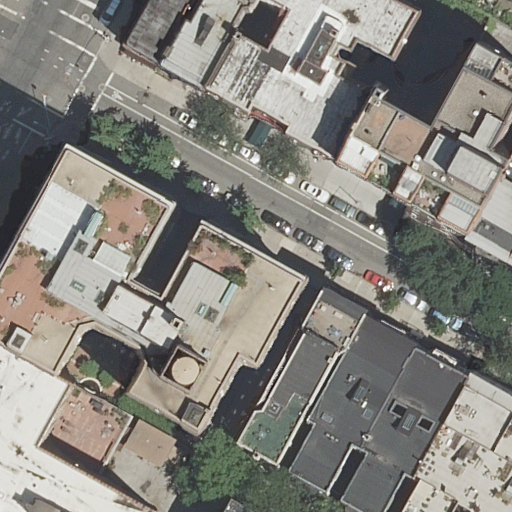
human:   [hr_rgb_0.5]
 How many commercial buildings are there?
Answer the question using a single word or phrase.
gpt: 0

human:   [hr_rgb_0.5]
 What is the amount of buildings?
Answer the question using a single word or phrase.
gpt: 13

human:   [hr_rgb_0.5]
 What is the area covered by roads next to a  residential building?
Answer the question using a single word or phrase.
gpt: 0m2

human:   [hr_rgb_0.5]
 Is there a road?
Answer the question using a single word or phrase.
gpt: yes

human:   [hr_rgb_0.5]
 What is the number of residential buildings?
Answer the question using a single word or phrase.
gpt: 13

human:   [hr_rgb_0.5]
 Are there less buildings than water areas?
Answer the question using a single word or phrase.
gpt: no

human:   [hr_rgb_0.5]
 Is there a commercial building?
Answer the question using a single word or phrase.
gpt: no

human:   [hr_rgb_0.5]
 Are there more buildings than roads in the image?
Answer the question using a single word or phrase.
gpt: yes

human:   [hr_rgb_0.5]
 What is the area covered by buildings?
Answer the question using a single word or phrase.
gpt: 4854m2

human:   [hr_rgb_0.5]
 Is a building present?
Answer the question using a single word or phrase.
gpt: yes

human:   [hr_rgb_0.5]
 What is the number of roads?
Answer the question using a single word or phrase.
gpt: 2

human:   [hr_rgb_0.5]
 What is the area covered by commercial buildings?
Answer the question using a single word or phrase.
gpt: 0m2

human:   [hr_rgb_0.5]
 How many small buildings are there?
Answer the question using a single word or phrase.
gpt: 3

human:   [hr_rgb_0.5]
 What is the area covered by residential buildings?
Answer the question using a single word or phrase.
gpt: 4854m2

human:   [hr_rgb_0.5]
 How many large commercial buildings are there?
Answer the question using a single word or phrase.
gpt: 0

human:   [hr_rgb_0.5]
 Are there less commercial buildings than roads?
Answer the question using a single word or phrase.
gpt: yes

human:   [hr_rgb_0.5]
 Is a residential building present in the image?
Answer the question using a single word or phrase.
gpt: yes

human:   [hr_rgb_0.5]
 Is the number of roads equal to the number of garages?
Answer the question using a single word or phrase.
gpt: no

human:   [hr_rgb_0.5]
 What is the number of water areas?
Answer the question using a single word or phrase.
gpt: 0

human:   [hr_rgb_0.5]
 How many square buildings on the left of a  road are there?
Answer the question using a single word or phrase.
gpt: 0

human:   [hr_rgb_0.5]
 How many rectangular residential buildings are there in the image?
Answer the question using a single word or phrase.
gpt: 4

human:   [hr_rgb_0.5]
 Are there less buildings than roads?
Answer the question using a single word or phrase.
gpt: no

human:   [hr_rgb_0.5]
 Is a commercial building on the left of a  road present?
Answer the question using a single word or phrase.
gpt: no

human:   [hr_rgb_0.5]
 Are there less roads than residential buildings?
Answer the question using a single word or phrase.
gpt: yes

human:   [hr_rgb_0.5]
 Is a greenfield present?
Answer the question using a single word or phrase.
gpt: no

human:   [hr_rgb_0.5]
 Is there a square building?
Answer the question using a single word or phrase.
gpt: no

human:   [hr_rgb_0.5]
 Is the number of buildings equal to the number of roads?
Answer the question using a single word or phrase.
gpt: no

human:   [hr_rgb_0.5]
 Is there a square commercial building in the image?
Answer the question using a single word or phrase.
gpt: no

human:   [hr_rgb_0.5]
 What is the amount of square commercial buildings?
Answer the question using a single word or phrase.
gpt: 0

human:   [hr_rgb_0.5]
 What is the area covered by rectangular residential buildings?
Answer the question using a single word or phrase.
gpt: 317m2

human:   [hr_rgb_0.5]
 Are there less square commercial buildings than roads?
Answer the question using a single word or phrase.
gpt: yes

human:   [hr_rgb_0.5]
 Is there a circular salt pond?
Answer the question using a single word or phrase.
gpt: no

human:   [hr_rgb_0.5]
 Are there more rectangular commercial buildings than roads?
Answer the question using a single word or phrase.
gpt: no

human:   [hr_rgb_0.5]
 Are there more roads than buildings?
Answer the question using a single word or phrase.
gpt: no

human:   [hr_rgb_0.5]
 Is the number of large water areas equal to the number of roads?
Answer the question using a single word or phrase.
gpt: no

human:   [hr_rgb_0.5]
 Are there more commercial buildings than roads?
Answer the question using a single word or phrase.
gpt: no

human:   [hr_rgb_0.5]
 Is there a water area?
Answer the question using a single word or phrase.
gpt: no

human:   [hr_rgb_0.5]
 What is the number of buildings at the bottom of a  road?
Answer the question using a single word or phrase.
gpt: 9

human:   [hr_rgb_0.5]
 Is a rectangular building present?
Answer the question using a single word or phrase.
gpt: yes

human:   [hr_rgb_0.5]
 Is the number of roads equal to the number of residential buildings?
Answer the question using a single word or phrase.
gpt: no

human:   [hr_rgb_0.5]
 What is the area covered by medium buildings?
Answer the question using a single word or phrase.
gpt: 1227m2

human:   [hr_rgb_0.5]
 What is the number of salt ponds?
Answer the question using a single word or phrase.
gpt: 0

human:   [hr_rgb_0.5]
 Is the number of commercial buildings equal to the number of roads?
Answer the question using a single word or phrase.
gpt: no

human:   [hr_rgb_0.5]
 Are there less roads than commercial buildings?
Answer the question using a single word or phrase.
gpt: no

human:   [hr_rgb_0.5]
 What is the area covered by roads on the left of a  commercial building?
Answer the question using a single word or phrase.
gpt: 0m2

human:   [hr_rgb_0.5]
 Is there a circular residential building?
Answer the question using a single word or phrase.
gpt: no

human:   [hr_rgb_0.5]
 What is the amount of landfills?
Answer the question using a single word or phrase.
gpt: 0

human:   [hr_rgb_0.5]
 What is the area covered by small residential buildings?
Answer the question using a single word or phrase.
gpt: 153m2

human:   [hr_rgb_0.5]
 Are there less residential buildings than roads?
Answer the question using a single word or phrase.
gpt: no

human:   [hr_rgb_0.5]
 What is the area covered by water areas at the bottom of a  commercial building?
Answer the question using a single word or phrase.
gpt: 0m2

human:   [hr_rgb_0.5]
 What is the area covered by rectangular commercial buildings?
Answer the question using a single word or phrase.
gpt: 0m2

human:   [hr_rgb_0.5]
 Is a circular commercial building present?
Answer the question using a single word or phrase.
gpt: no

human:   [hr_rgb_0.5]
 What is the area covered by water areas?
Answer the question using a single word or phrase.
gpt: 0m2

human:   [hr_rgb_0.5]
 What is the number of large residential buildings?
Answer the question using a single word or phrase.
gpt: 4

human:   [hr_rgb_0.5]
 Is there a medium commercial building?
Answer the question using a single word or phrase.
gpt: no

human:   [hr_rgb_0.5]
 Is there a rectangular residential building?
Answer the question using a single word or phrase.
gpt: yes

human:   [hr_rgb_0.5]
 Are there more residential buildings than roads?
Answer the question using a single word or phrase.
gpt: yes

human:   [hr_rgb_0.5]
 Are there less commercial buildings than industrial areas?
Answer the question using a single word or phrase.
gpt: no

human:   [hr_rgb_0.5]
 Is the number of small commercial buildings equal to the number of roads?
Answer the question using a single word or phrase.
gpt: no

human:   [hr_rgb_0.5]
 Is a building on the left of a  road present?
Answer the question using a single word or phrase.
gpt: yes

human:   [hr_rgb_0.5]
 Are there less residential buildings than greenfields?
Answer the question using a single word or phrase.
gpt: no

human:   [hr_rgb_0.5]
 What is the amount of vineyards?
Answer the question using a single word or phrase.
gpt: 0

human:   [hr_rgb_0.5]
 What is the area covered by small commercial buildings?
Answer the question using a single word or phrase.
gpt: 0m2

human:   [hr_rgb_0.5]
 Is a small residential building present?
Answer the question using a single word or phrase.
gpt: yes